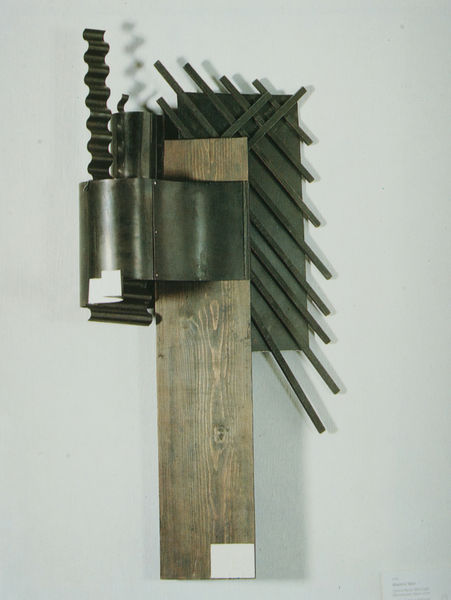
Titel: Konter-Relief
Künstler: Wladimir Tatlin
Standort: London
Institution: Annely Juda Fine Arts
Schlagwörter: schatten, weiß, grün, ocker, braun, grau, holz, licht, schwarz, beige, zylinder, wand, gitter, figur, rund, skulptur, relief, wellen, stab, moderne, abstrakt, modern, formen, linien, glanz, metall, plastik, nagel, nägel, assemblage, collage, foto, hängen, zettel, rechteck, brett, geriffelt, gebogen, gedreht, senkrecht, diagonal, maserung, stäbe, schattenwurf, astloch, struktur, diagonale, objekt, blech, quadrat, metal, installation, eisenstangen, wellblech, vertikal, riffelung, ready made, wandinstallation, mixed media, geleimt, muffe